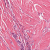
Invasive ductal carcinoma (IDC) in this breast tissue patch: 1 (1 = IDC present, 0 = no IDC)